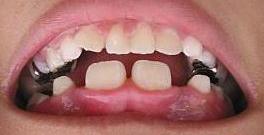
Condition: hypodontia